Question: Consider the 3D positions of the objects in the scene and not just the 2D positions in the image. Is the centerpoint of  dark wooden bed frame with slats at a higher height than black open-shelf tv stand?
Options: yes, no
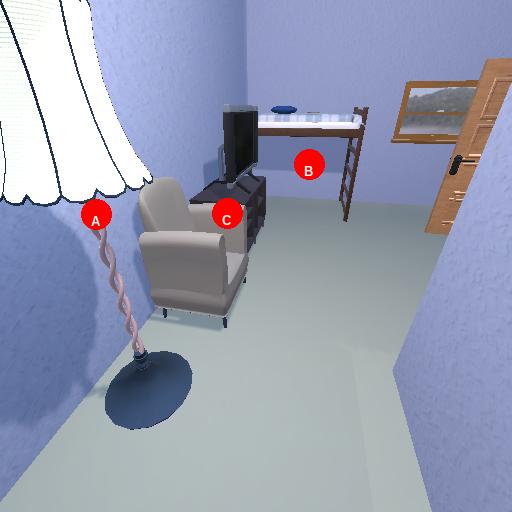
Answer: yes